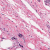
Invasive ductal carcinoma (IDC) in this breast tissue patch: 0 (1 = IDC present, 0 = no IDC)